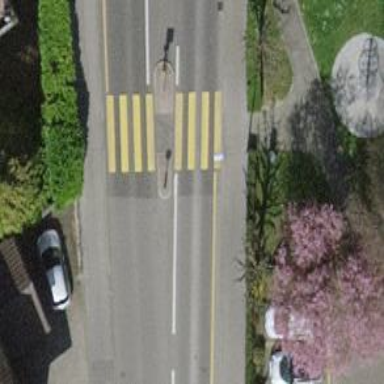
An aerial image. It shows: Marked road crossing with pedestrian island.